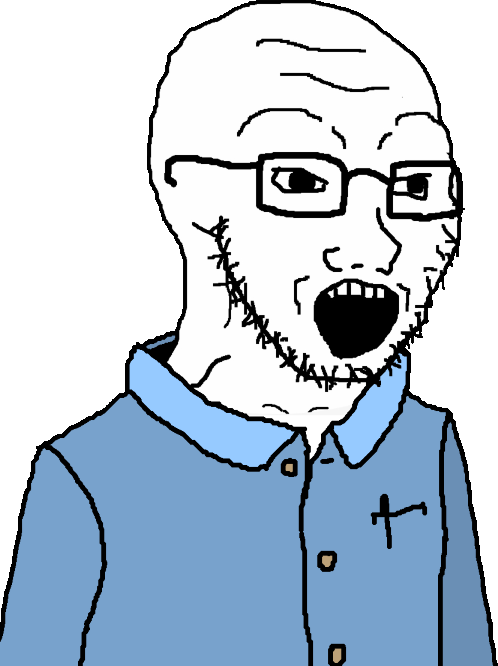
Label: 5_Soyjak